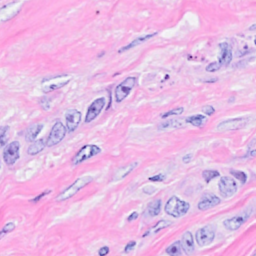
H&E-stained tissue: Breast